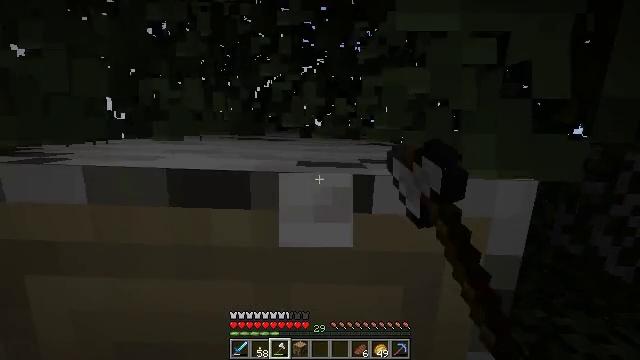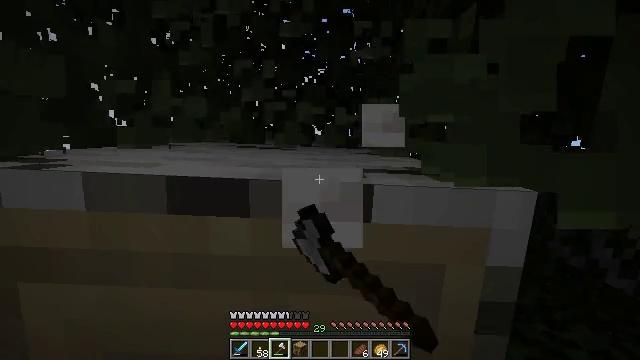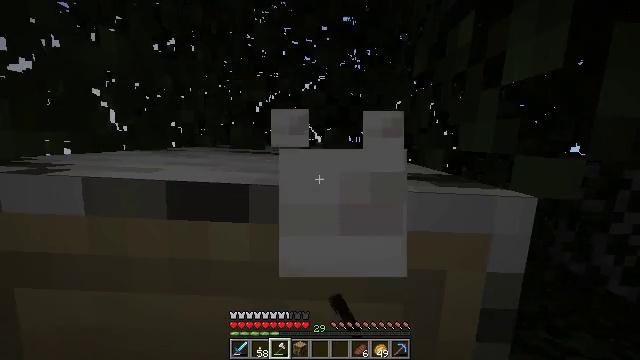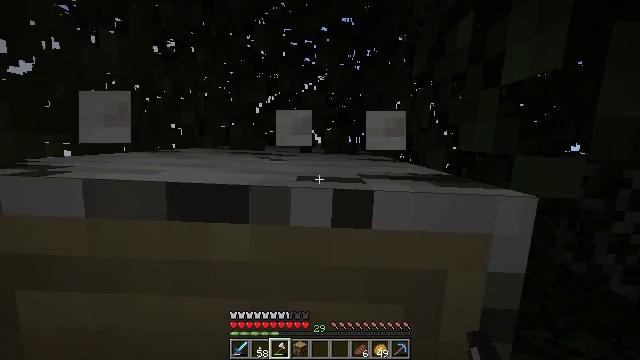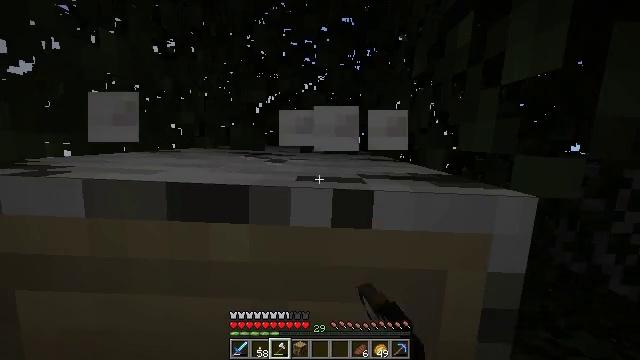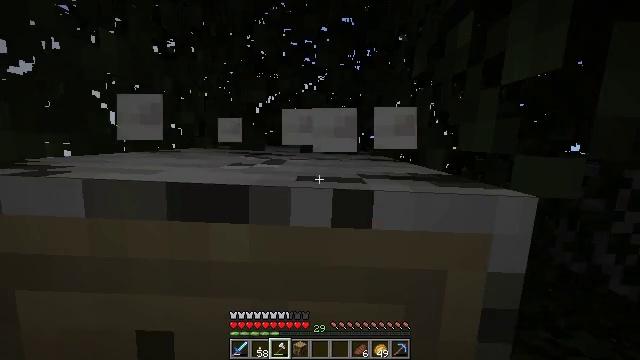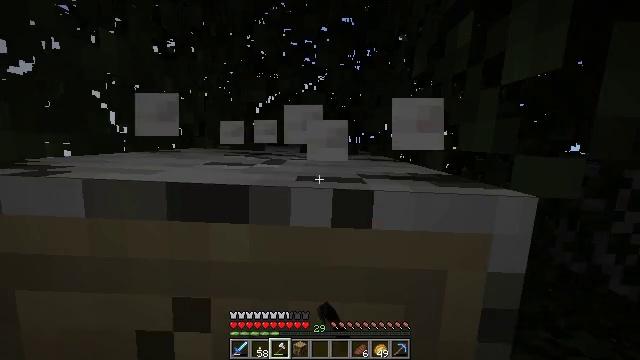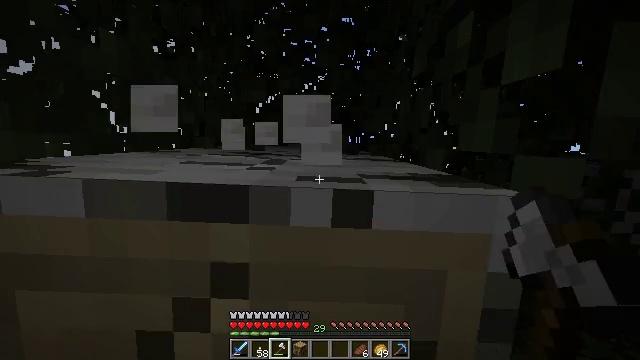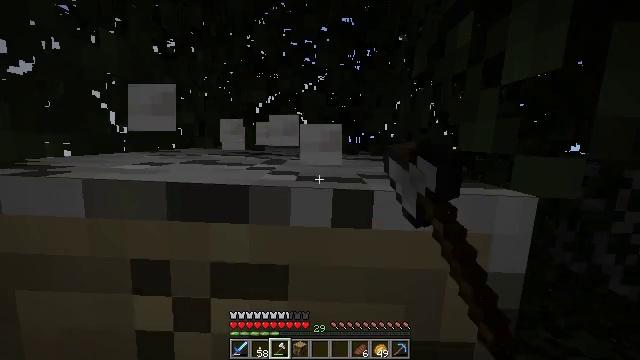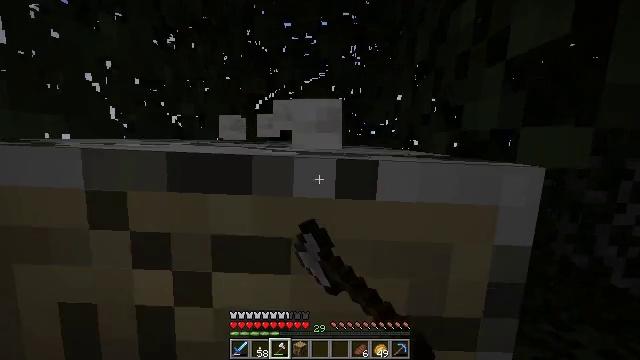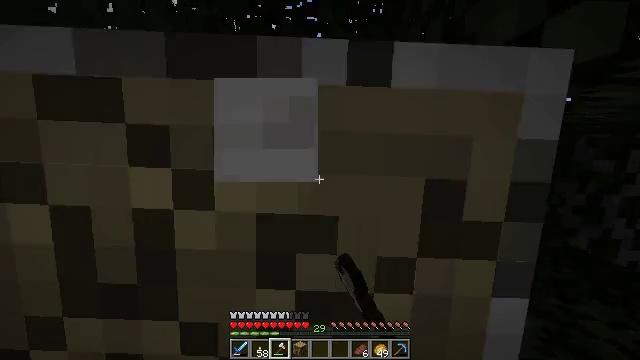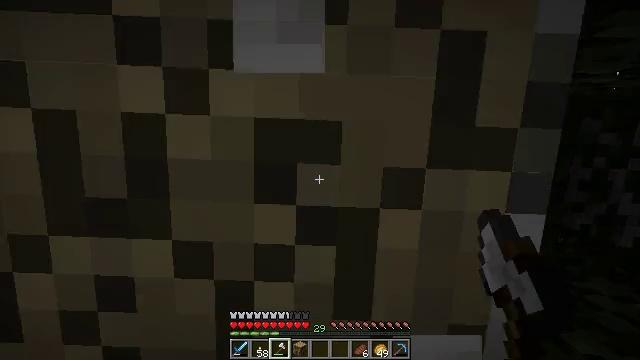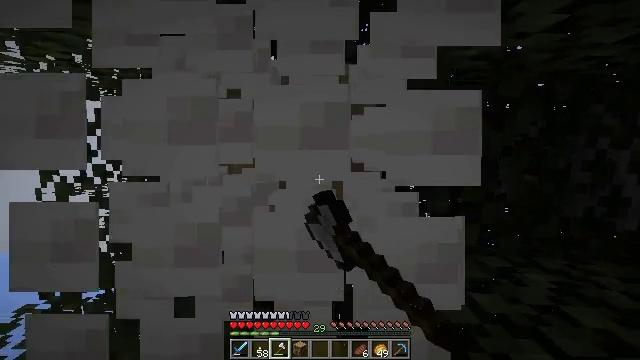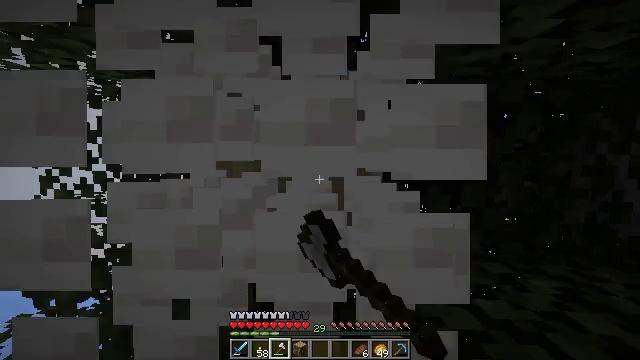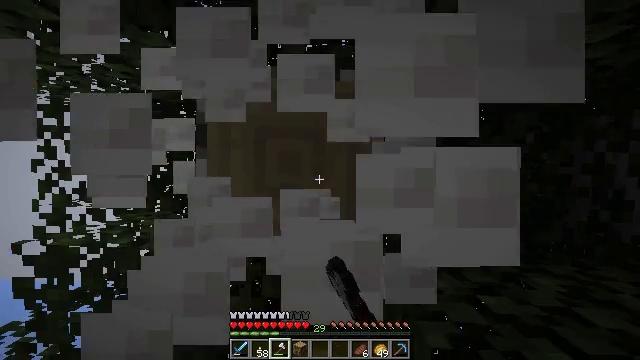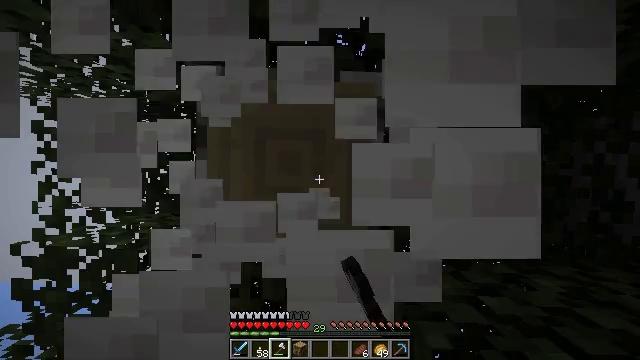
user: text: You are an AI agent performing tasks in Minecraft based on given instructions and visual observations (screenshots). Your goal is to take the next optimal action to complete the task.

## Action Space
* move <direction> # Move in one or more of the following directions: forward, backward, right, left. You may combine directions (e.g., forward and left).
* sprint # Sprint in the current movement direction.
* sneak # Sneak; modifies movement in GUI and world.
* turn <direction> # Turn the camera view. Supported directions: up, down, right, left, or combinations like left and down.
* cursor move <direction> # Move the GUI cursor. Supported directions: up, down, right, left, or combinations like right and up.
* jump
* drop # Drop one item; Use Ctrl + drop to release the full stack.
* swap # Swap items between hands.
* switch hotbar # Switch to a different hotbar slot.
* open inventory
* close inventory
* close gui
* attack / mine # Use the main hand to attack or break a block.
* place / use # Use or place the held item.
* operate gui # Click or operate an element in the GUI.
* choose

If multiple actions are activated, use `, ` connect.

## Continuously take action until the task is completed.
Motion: motion action
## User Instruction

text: Break the birch log in the forest.
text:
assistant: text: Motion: turn up, attack / mine
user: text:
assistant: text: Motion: turn up, attack / mine
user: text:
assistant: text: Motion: attack / mine
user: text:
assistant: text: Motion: attack / mine
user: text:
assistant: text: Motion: attack / mine
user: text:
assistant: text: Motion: attack / mine
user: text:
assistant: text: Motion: attack / mine
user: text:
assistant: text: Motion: attack / mine
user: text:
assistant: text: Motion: move forward, attack / mine
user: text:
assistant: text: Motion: move forward, attack / mine
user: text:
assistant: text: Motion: move forward, attack / mine
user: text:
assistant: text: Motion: attack / mine
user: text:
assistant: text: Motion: turn up, attack / mine
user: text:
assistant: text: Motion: turn up, attack / mine
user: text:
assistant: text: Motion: attack / mine
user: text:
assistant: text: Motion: attack / mine
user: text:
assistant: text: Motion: attack / mine
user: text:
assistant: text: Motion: attack / mine
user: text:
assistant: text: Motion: attack / mine
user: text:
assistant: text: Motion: attack / mine
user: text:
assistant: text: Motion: attack / mine
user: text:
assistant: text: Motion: attack / mine
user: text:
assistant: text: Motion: attack / mine
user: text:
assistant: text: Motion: attack / mine
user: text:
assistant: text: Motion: attack / mine
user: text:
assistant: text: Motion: attack / mine
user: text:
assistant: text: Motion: attack / mine
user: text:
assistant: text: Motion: attack / mine
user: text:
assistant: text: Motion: attack / mine
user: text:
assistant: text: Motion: attack / mine